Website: walmart
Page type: account-selection
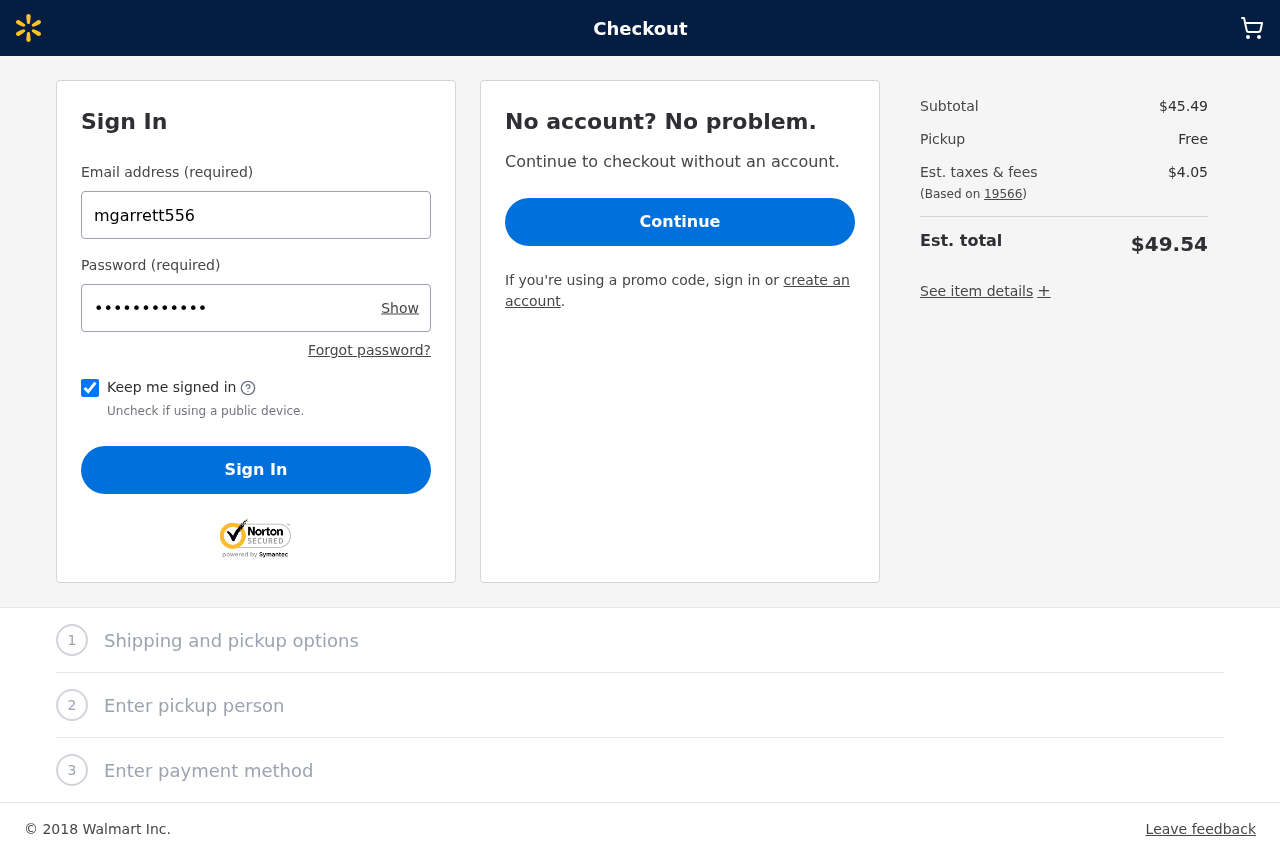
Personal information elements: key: PII_LOGIN_USERNAME
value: mgarrett556
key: PII_POSTCODE
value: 19566
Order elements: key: ORDER_SUBTOTAL
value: $45.49
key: ORDER_TAX
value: $4.05
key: ORDER_TOTAL
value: $49.54